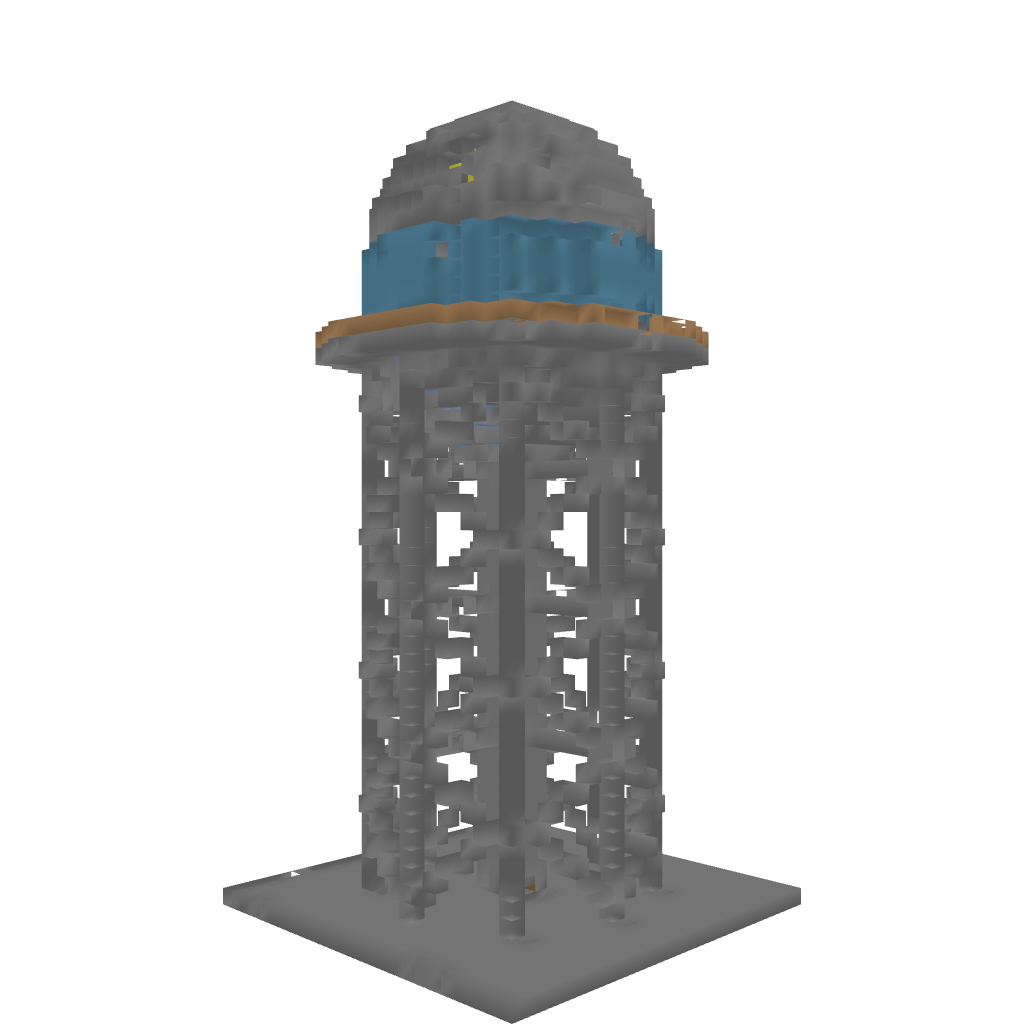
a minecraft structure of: Modern water tower high quality